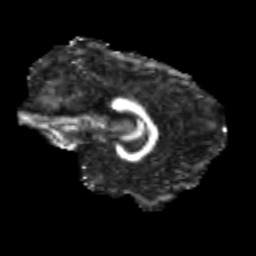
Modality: FA
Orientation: sagittal
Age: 19
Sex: female
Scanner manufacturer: siemens
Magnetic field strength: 3 T
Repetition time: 3.5 s
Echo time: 0.113 s